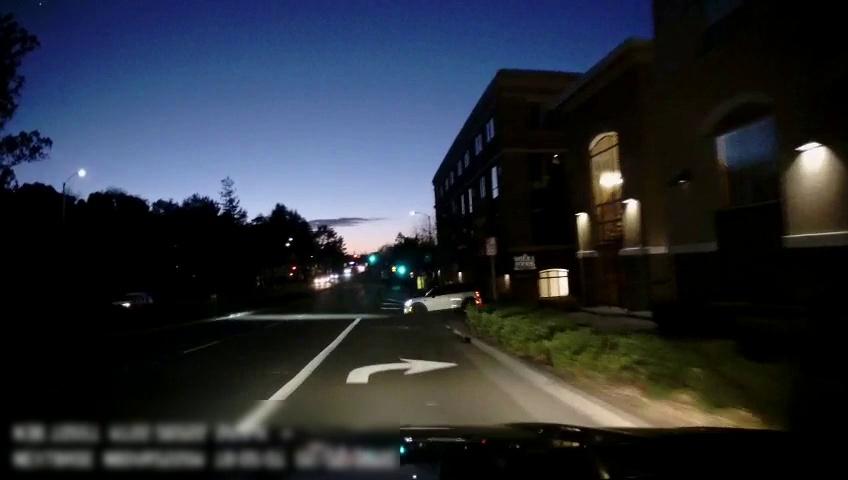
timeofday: Dusk/Dawn/Twilight
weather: Other
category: Drivable Space
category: Drivable Space
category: Vehicles | Car
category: Vehicles | SUV
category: Lanes | Alternate Lane
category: Lanes | Alternate Lane